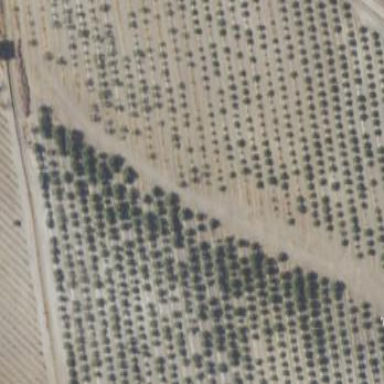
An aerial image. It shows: Orchard.